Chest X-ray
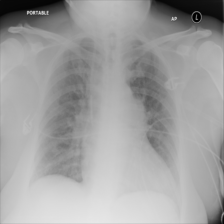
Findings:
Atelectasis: negative
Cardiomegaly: negative
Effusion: negative
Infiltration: negative
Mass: negative
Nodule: negative
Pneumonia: negative
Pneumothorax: negative
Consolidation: negative
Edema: negative
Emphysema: negative
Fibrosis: negative
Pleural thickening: negative
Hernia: negative